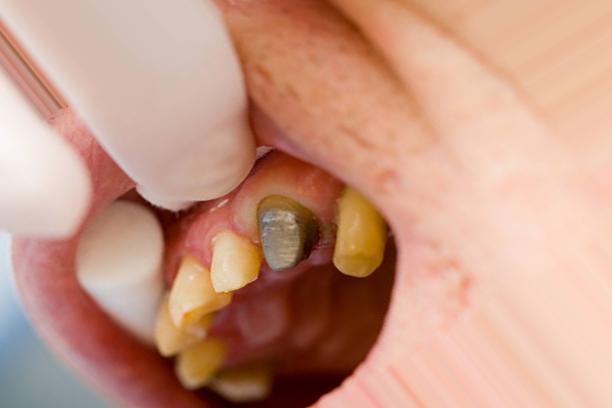
Condition: Tooth Discoloration